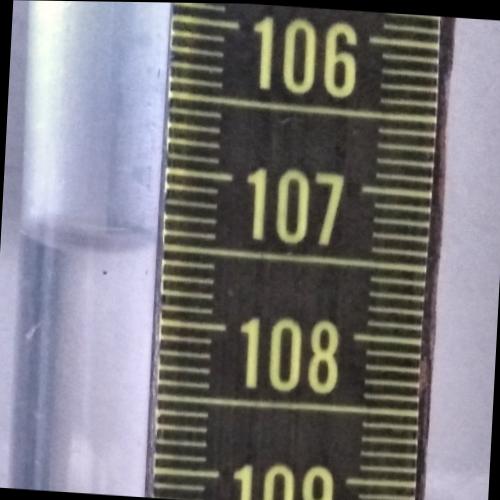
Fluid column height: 107.5 cm